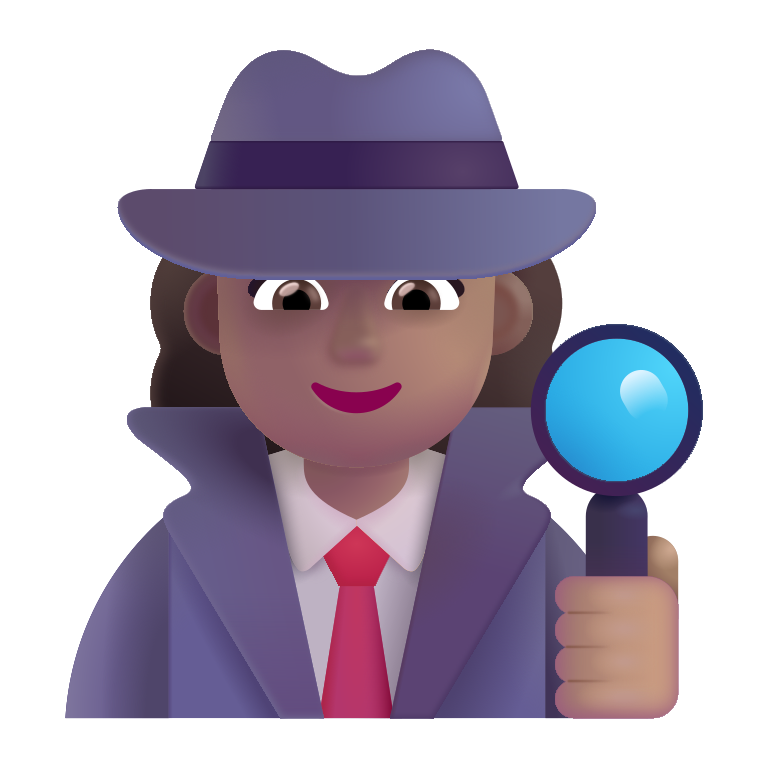
woman detective color